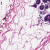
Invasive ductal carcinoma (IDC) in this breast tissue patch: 0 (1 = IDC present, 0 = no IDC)